Here is the raw acceleration-versus-time signal recorded on a bearing housing. Based on the visible evidence, which condition applies: normal, inner_race, outer_race, ball?
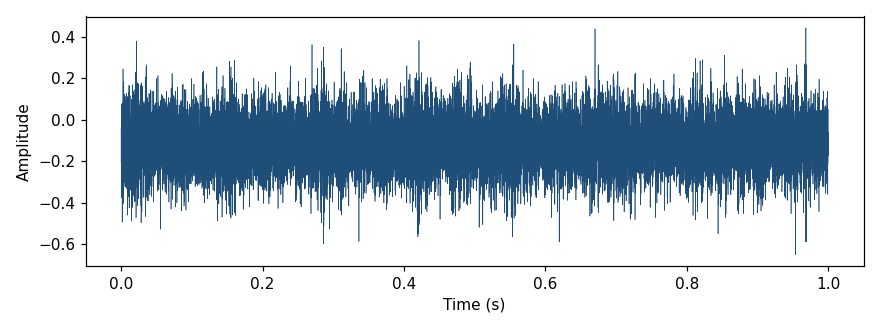
Answer: normal